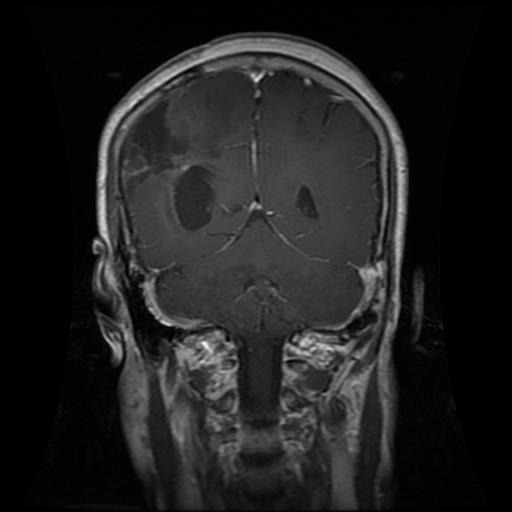
Label: glioma